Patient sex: M
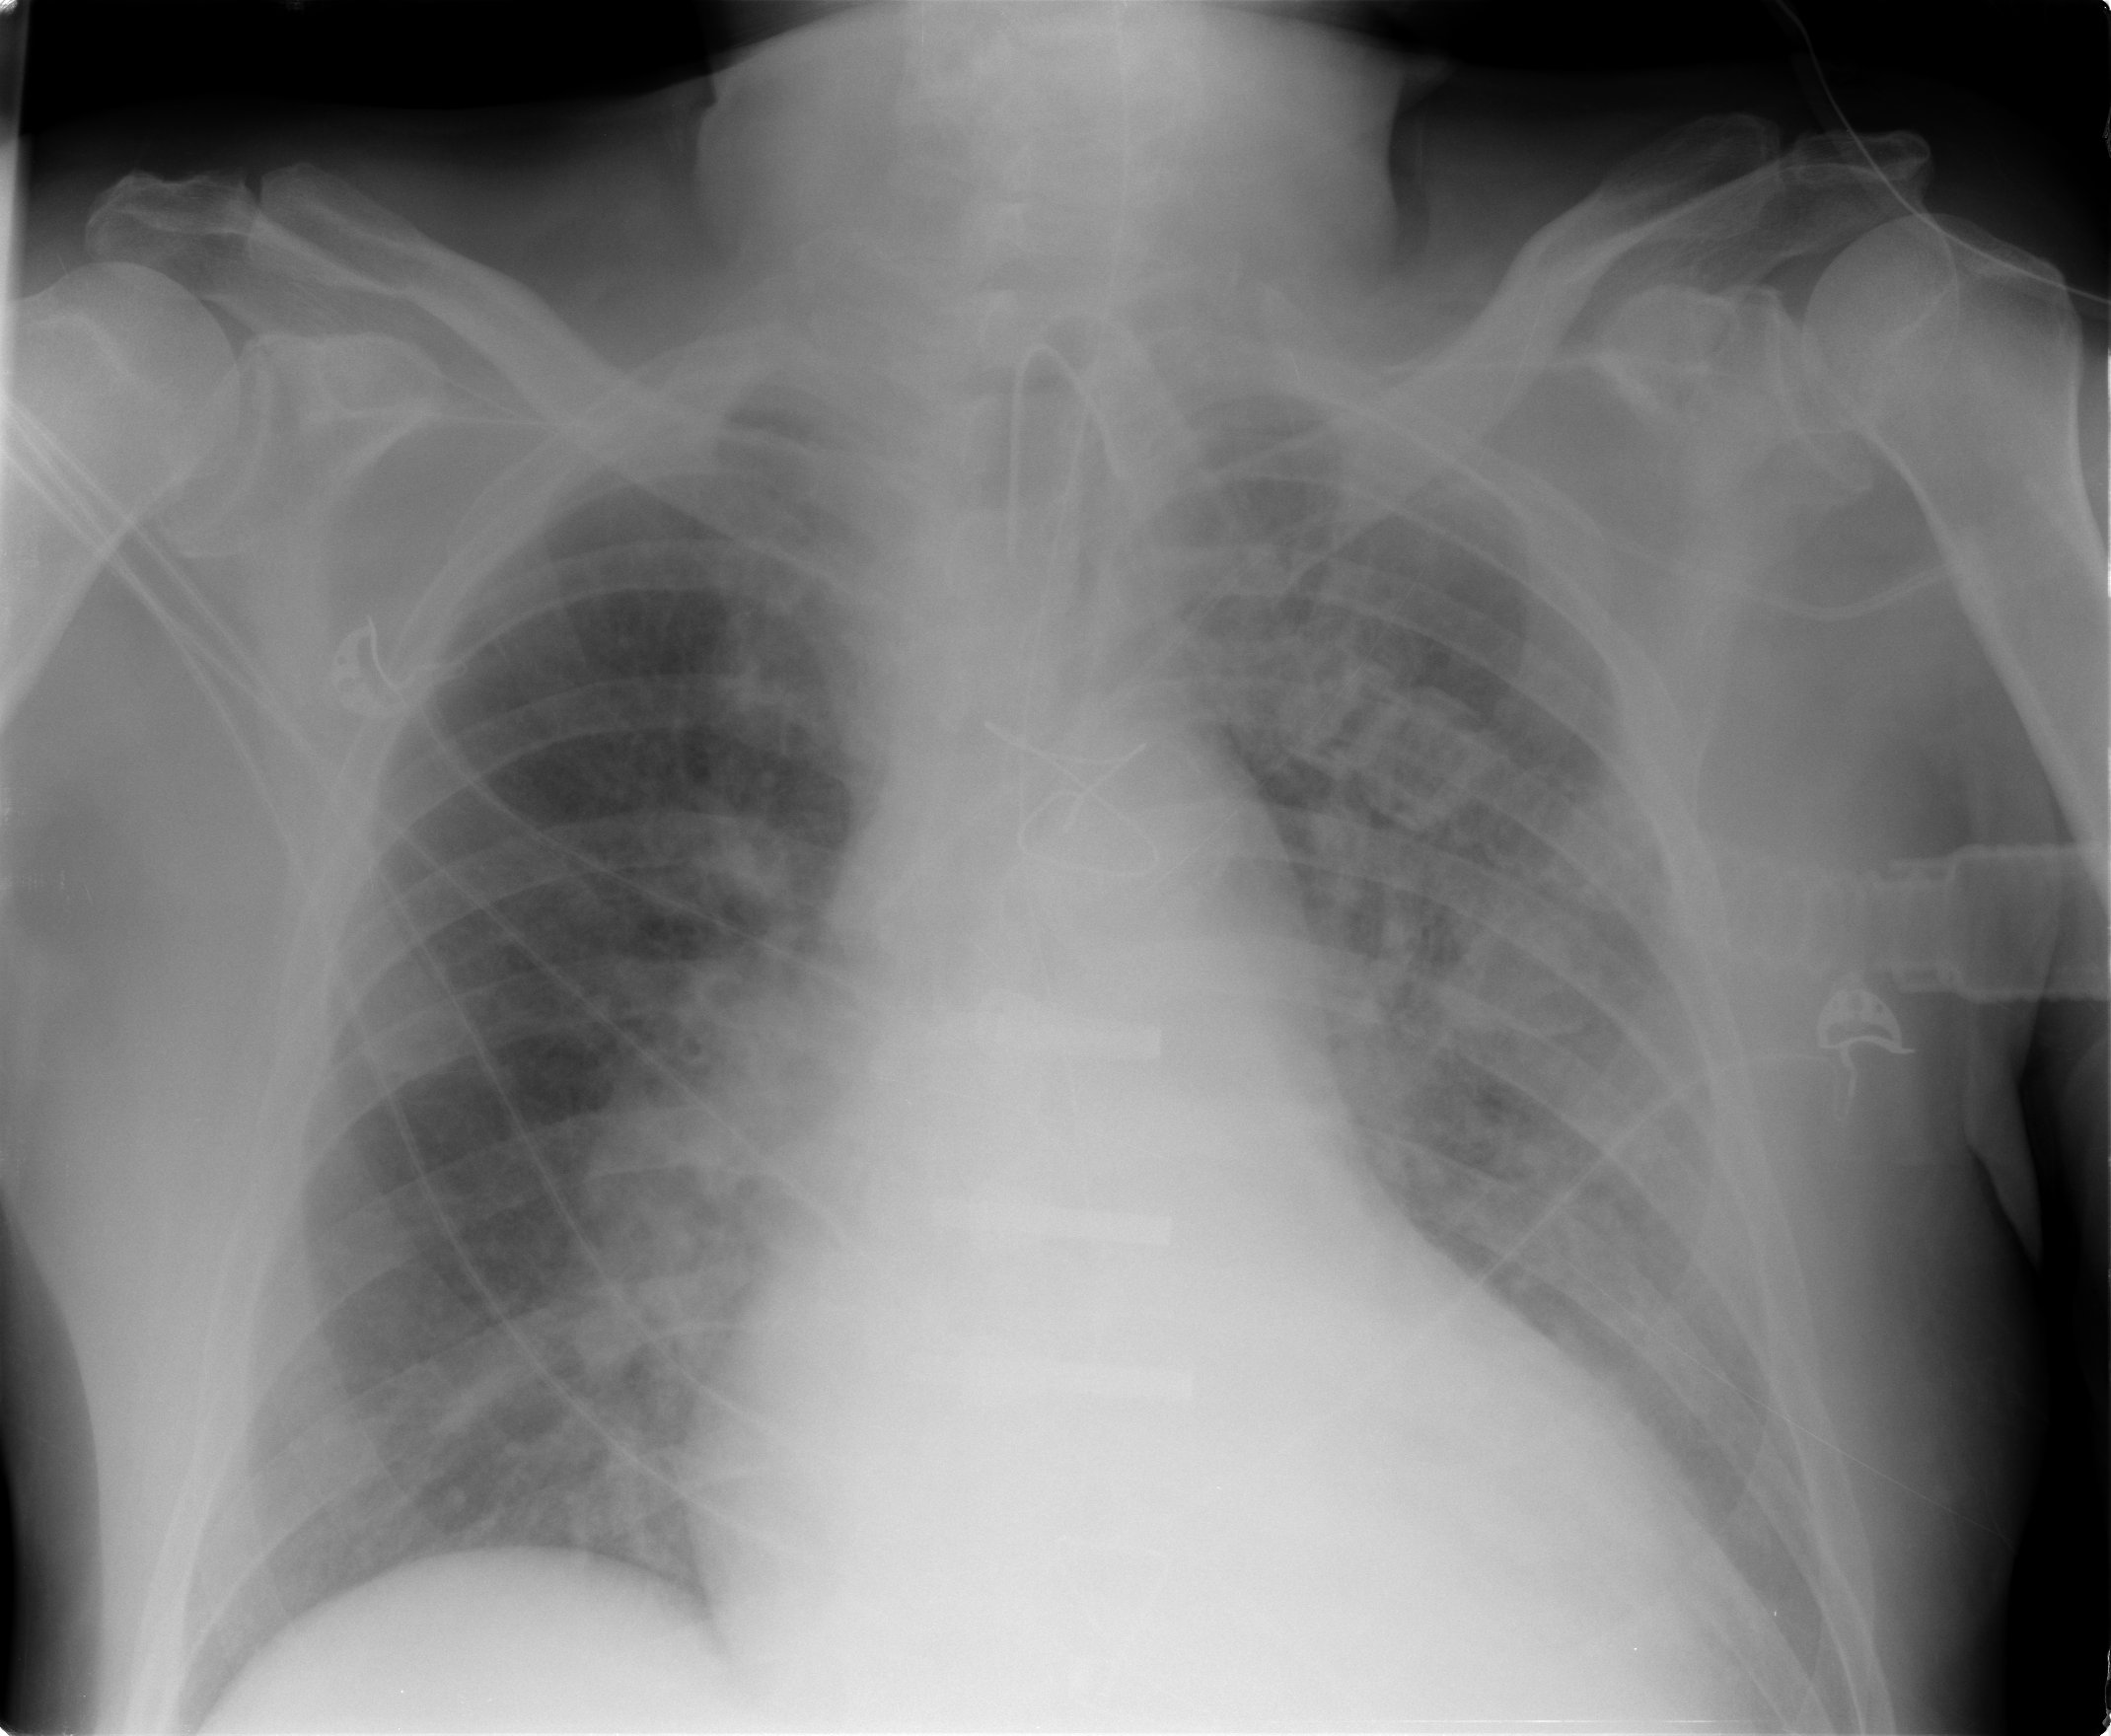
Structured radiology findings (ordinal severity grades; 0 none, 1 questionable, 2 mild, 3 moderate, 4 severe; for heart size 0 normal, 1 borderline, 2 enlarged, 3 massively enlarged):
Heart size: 2
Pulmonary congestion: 2
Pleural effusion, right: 0
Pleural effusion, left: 0
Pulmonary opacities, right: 2
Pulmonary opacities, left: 3
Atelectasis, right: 2
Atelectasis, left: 2